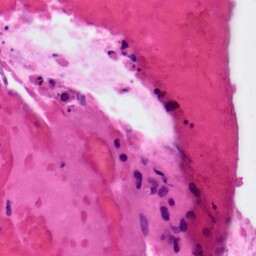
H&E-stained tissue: Colon